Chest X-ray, PA view. Patient: 63 years old, sex F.
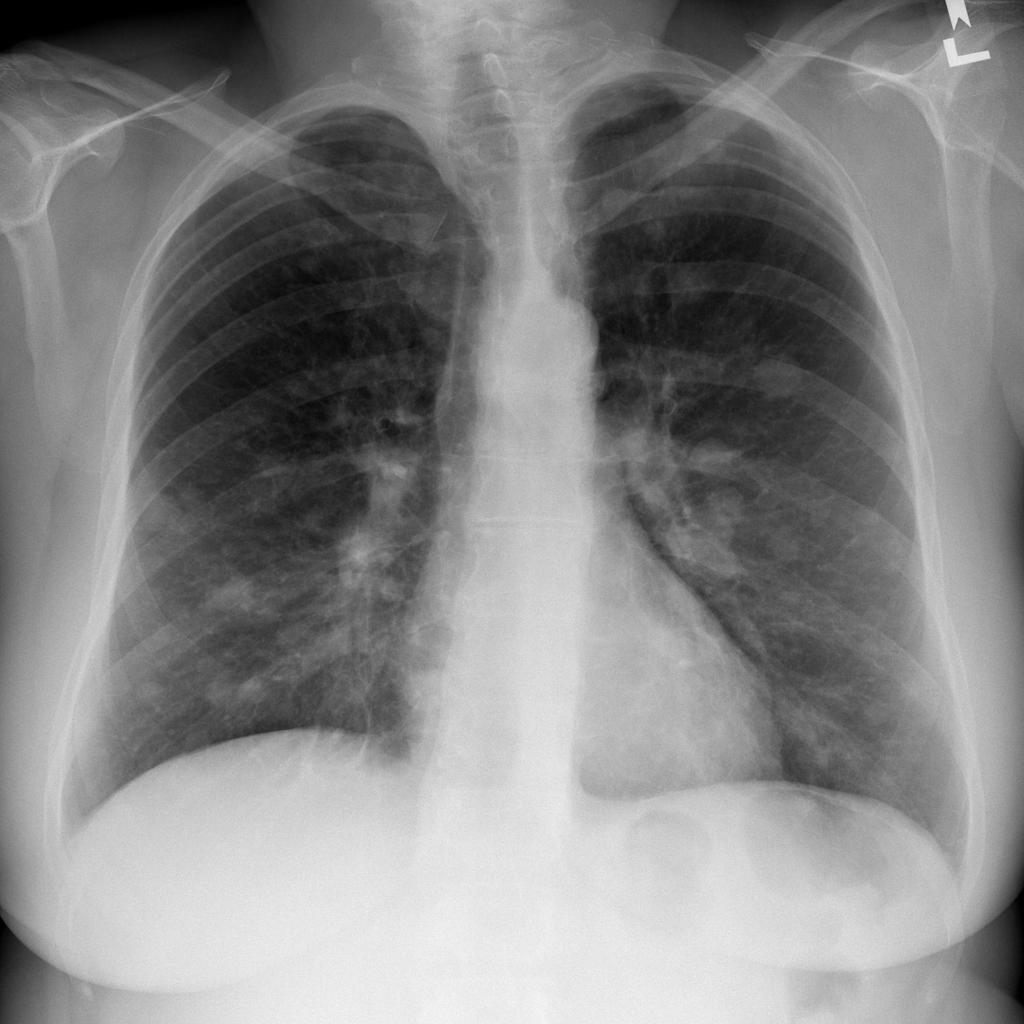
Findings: Mass